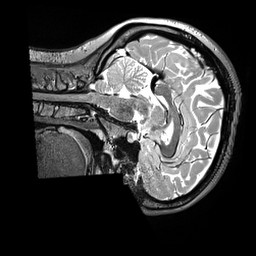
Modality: T2w
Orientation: sagittal
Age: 26
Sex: female
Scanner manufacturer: siemens
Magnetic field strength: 3 T
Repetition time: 3.2 s
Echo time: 0.564 s